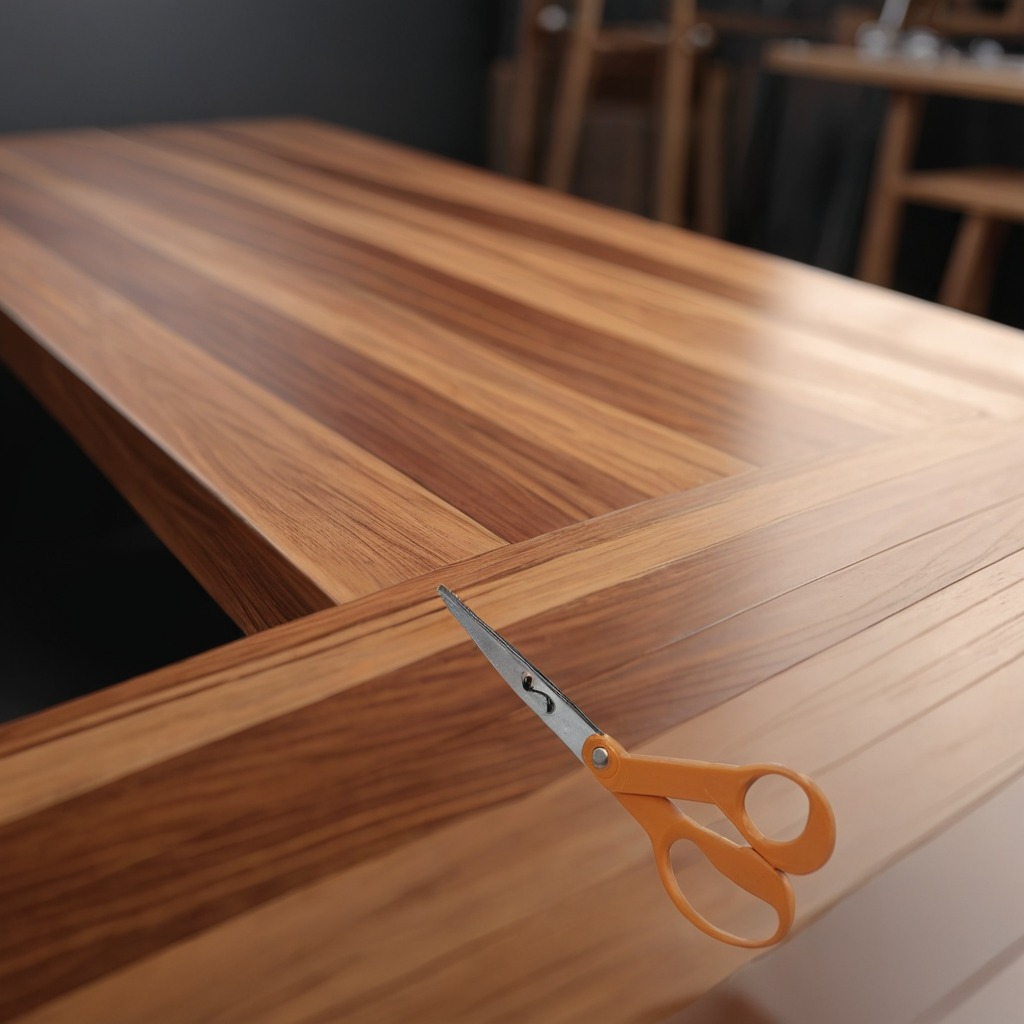
A scissor is lying on the wooden table.